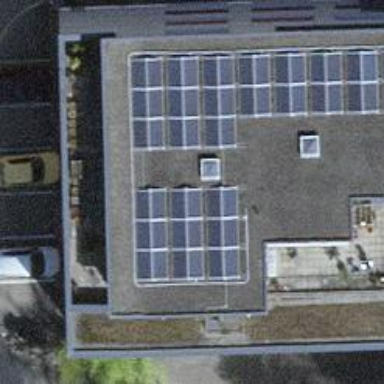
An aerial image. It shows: Solar power generator.